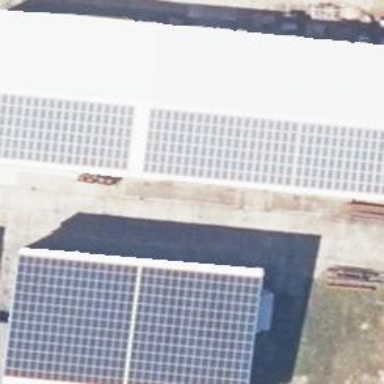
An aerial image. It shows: Solar-powered generator using photovoltaic technology. This small installation generates electricity through solar photovoltaic panels.